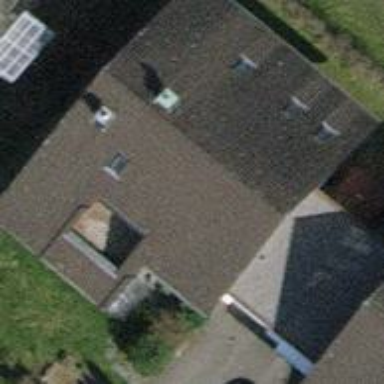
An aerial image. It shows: Detached building.